Question: Q: Why is the following header showing up differently in IE9 as what I would expect in Chrome/Firefox (this is being called from an mvc3/razor/css?
'''
h21
{
font-size: 1.6em;
padding-bottom: 10px;
display: block;
}
<h21>Custom Defined Header as &lt;h21&gt;</h21>
'''
Per the following screenshot: Top is Chrome & Firefox (as expected) and the bottom is IE9.

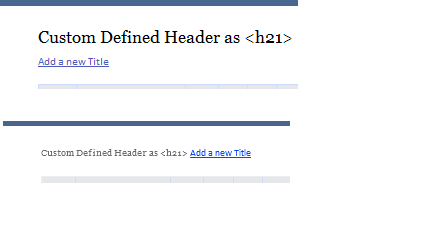
Answer: You've tagged the question 'html5', but the fact is that '<h21>' is not an HTML element, and that includes HTML5.
Even under the permissive HTML5 rules, browsers are not required to render anything that isn't a recognised element. The fact that some browsers do render it does not make it any more valid.
The point of HTML5 is not to make infinite new elements available. Yes they have added quite a number of elements to the spec, but they've selected them carefully to help you give the document semantic meaning - ie the tags become hints to help a search engine or similar bot decipher what the page is about. Adding your own arbitrary tags will not achieve this.
You'd be far better off sticking with the existing tags, and giving them a class to define how they should be rendered.